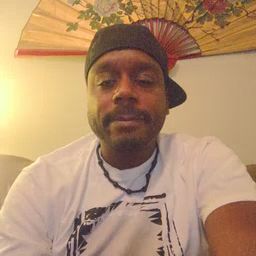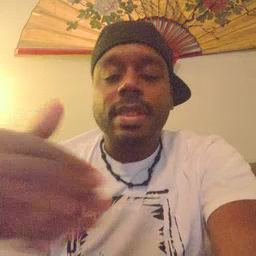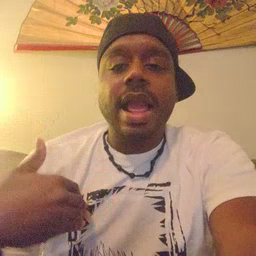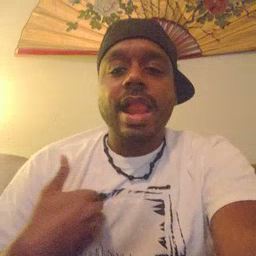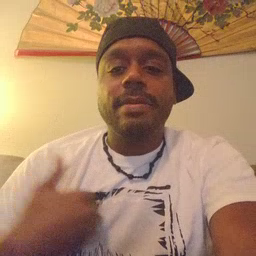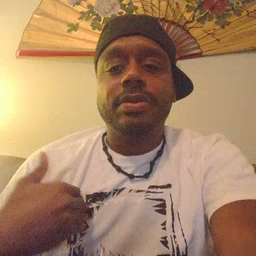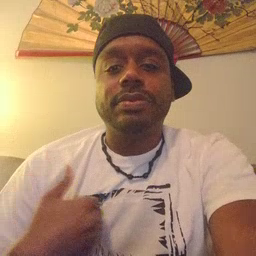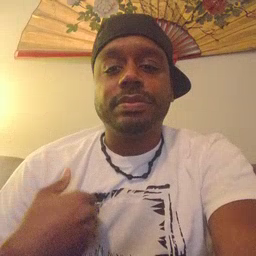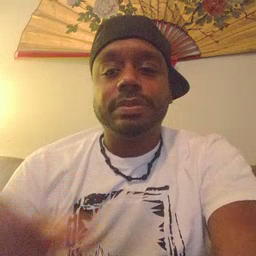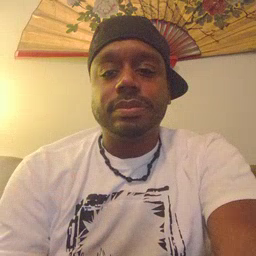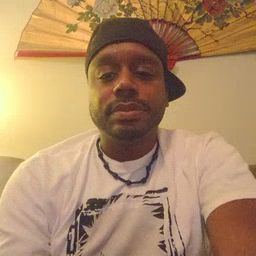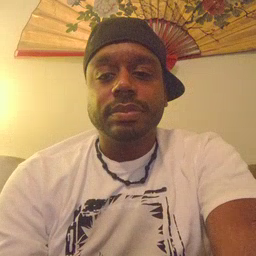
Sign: animal